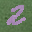
Label: 2